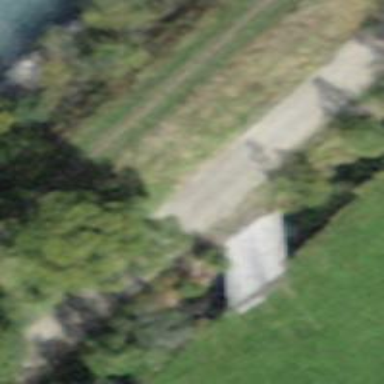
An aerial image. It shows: Track road with grade4 tracktype.